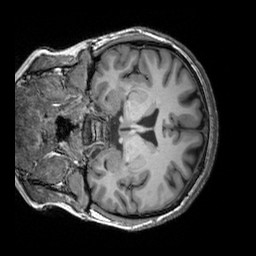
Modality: T1w
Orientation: coronal
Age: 44
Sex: female
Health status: healthy
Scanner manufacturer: siemens
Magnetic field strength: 3 T
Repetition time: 2.3 s
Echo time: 0.00303 s